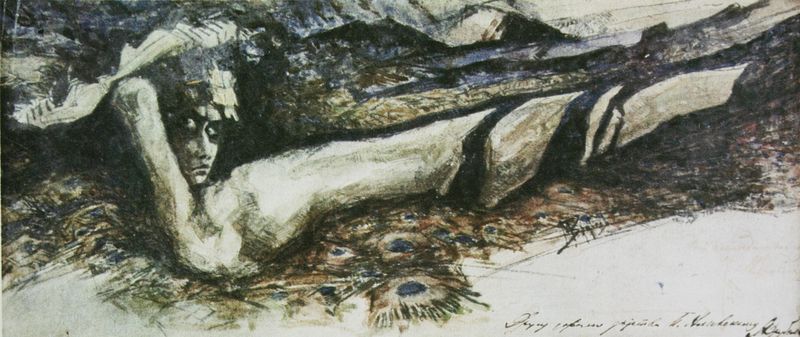
Titel: Der gefallene Dämon
Künstler: Michail Wrubel
Standort: Moskau
Institution: Privatsammlung
Schlagwörter: akt, baum, berg, blau, felsen, gemälde, hand, himmel, kopf, körper, mann, meer, nackt, schlaf, weiß, grün, landschaft, ocker, braun, frau, grau, hintergrund, holz, hut, kleid, kreide, mund, nase, schwarz, skizze, stirn, zeichnung, blick, dame, tuch, teppich, arm, augen, blass, böse, federn, gefieder, gesicht, mensch, salome, stein, tod, tot, bild, signatur, erde, hügel, natur, boden, figur, decke, blatt, person, höhle, krone, kreis, beine, schrift, liegen, schlafen, düster, russland, abstrakt, berge, fels, gebirge, modern, querformat, zerstörung, jugendstil, ernst, schmal, junge, liegend, dünn, fallen, striche, gestalt, tusche, dürr, knochig, eckig, stern, kohle, rippen, liegende, gewunden, text, beschriftung, pfau, dämon, kranz, kohlezeichnung, gedreht, verschränkt, junger mann, leib, grab, sterben, bleich, diagonale, niesche, fahrer, verdreht, gestürzt, pfauenfeder, spirale, verschüttet, handschrift, fahl, rumpf, lager, russisch, piknik, bruch, achseln, pfauenauge, arme verschränkt, pfauenfedern, felsspalt, zugedeckt, achselhöhlen, dämon wrubel, gebrochener stolz, kriegsende, maädchen, zerhackt